Question: the title must seem somewhat cryptic but I could not really explain there what I want to do, so I drew a picture to visualize my problem:

The black parts are transparent (aka alpha = 0). I have the blue object (left) in the framebuffer and want to render the white bitmap (middle) onto it, so that it looks like the merged bitmap (right).
The problem is that if I use the standard 'glBlendFunc(GL_SRC_ALPHA, GL_ONE_MINUS_SRC_ALPHA);' the whole part of the white object is being displayed. I don't want it to completely overlap the stuff in the framebuffer (blue) but only be visible on the parts where it has an alpha value > 0 (is visible). And then it should also still takes its own alpha values into account (notice the hole in the white object).
Is something like this possible with glBlendFunc or do I have to write a shader for this ?
PS: I looked at the documentation of glBlendFunc at <URL> but I don't really get anywhere with it.
PPS: I am using OpenGL-ES 2.0 on Android with C++, but I don't think the language/platform matters all that much.
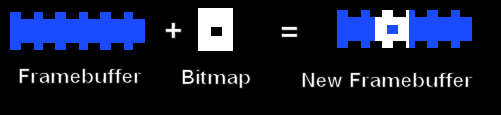
Answer: I don't think it will be possible to do this purely with the blend function. You want the source pixel to be multiplied by both the source and destination alpha, while the blendfunc only allows one or the other.
However the result you want may be possible with some use of the stencil buffer. I'm not an expert in it but I think you can set the stencil op to increment while drawing the background image, and then when you draw the bitmap set the stencil test to reject where stencil == 0 (with blending still enabled to get the transparent area of the bitmap correct). You'll have to review the API for 'glStencilOp' and 'glStencilFunc' to figure out the exact right arguments to use.
It might also be possible with some combination of glBlendFunc and glAlphaFunc, but it would depend on the order of which they are evaluated, so I'm not positive.